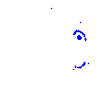
Particle: pion